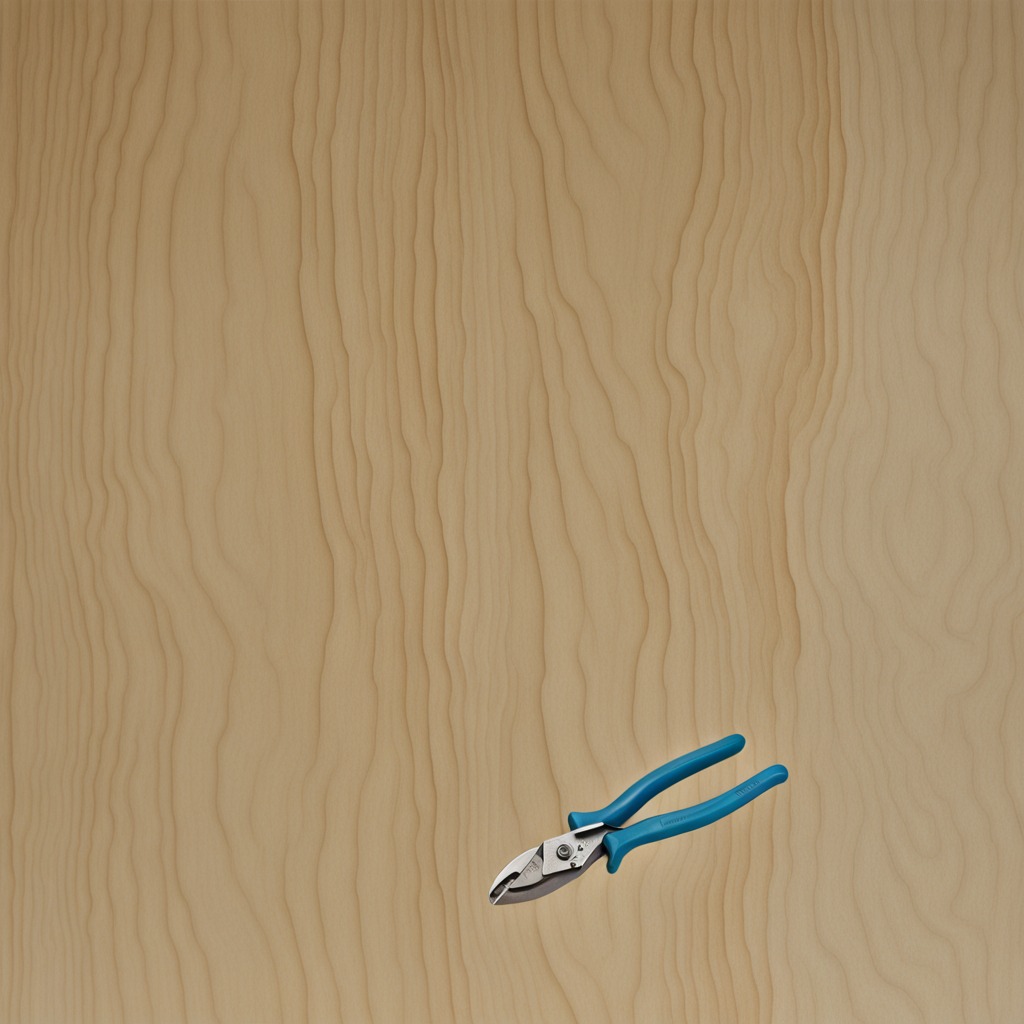
A plier is lying on a plywood surface in a paint workshop lit by afternoon window light.